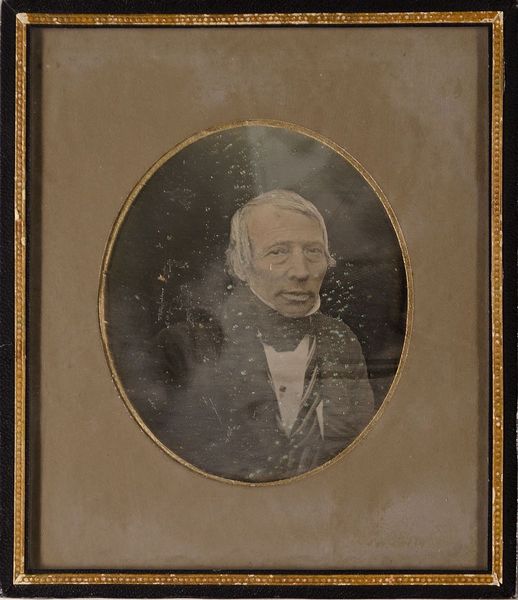
Titel: Johann Andreas Wilhelm von Bremen (1784-1852)
Künstler: Carl Ferdinand Stelzner
Standort: Hamburg
Institution: Museum für Kunst und Gewerbe Hamburg
Schlagwörter: mann, hemd, rahmen, bildnis, portrait, person, brustbild, oval, tondo, halstuch, dreiviertelansicht, foto, fotografie, photographie, photo, passepartout, lichtbild, daguerreotypie, elliptisch, historische, bildwerke, angewandte und bildende kunst, hessische systematik, persönlichkeit, porträtfotografie, porträtphotographie